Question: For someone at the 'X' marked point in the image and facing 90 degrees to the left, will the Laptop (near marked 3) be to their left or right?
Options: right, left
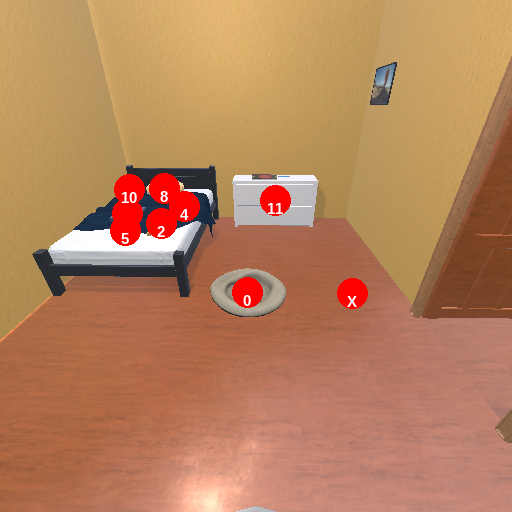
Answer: right